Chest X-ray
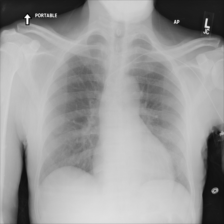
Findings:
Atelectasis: negative
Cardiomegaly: negative
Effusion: negative
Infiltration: negative
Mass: negative
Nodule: negative
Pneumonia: negative
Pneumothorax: negative
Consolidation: negative
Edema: negative
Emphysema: negative
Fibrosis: negative
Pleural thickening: negative
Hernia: negative